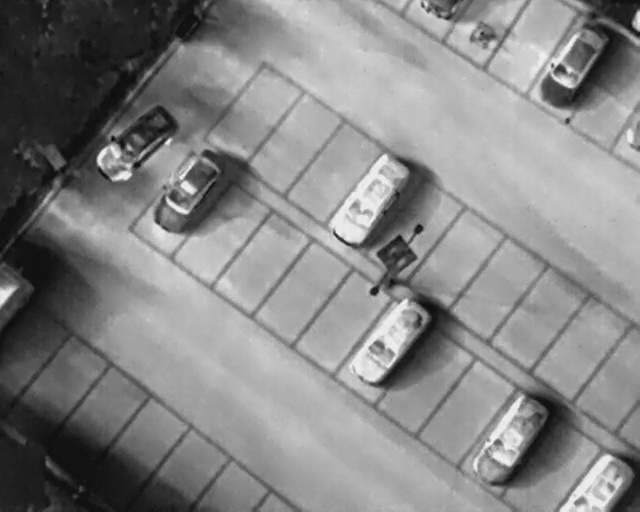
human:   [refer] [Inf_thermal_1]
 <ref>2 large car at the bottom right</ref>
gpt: <box>[[72, 82, 87, 90, 33], [87, 85, 98, 100, 2]]</box>

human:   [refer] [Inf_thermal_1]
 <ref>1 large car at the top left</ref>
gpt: <box>[[13, 23, 28, 32, 48]]</box>

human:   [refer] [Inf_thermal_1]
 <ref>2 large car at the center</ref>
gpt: <box>[[50, 35, 65, 43, 38], [53, 63, 68, 70, 38]]</box>